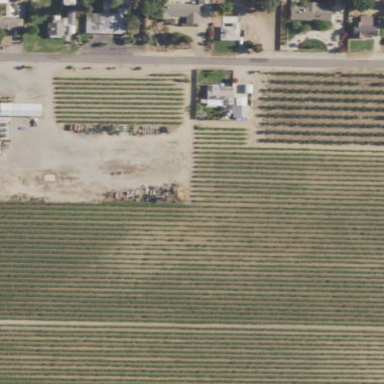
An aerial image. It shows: Vineyard with grape crops.